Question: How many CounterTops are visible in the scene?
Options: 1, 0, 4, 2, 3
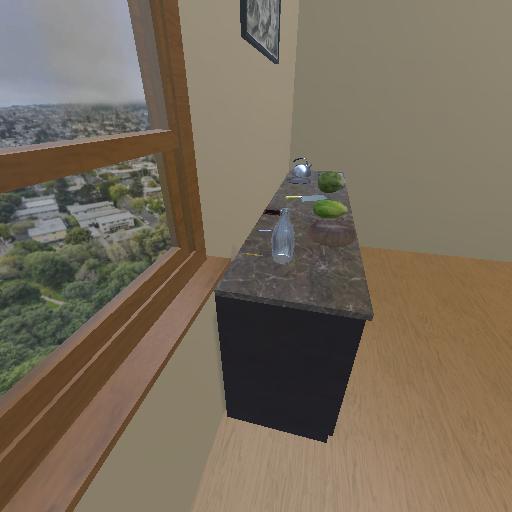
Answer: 1